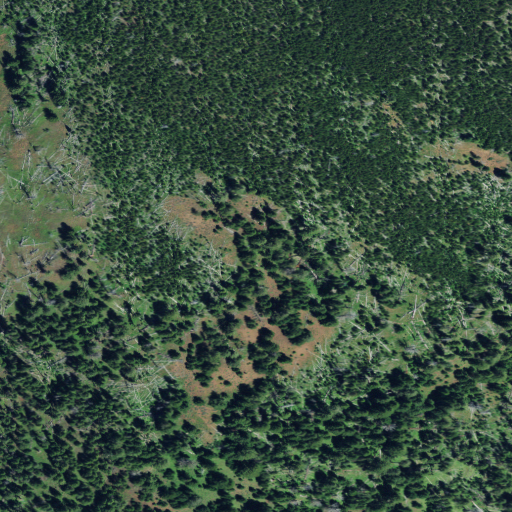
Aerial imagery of ridge(s) in Oregon named Ferguson Ridge containing only evergreen forest